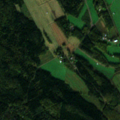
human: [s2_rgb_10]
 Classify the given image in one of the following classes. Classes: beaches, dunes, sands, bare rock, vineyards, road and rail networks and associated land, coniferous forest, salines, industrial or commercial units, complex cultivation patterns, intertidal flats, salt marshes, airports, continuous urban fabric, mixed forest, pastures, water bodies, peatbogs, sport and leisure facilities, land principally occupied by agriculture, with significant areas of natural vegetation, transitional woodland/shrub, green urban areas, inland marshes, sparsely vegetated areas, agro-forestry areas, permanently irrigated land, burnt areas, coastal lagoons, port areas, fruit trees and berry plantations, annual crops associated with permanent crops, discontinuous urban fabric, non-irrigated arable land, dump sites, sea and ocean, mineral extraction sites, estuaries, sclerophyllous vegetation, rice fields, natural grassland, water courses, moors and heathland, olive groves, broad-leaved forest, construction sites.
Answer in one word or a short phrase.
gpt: non-irrigated arable land, land principally occupied by agriculture, with significant areas of natural vegetation, broad-leaved forest, coniferous forest, mixed forest